Question: Given this image:

I'd like to make it such that it will rotate and stretch to fully fit in the bounding box with no whitespace on the outside of the largest rectangular box. It should also account for worse perspective case, like in the links I list later on.
Basically, while it is not noticeable, the rectangle is rotated a little bit, and I'd like to fix that distortion.
However, I got an error when attempting to retrieve the four points of the contour. I have made sure and utilized contour approximation to isolate and get only relevant looking contours and as you can see in the image it's successful, though I can't use perspective warp on it.
I've already tried the links here:
- <URL>
And followed them, with only minor modifications (like not downscaling the image and then upscaling it) and different input image.
There is a similar error encountered by a reader there in the comments, but the author just said to use contour approximation. I did that but I still receive the same error.
I have already retrieved the contour (which along with its bounding box, is the image illustrated earlier), and used this code to attempt persective warp:
'''
def warp_perspective(cnt):
# reshape cnt to get tl, tr, br, bl points
pts = cnt.reshape(4, 2)
rect = np.zeros((4, 2), dtype="float32")
s = pts.sum(axis=1)
rect[0] = pts[np.argmin(s)]
rect[2] = pts[np.argmin(s)]
diff = np.diff(pts, axis=1)
rect[1] = pts[np.argmin(diff)]
rect[2] = pts[np.argmax(diff)]
# solve for the width of the image
(tl, tr, br, bl) = rect
widthA = np.sqrt(((br[0] - bl[0]) ** 2) + ((br[1] - bl[1]) ** 2))
widthB = np.sqrt(((tr[0] - tl[0]) ** 2) + ((tr[1] - tl[1]) ** 2))
# solve for the height of the image
heightA = np.sqrt(((tr[0] - br[0]) ** 2) + ((tr[1] - br[1]) ** 2))
heightB = np.sqrt(((tl[0] - bl[0]) ** 2) + ((tl[1] - bl[1]) ** 2))
# get the final dimensions
maxWidth = max(int(widthA), int(widthB))
maxHeight = max(int(heightA), int(heightB))
# construct the dst image
dst = np.array([
[0, 0],
[maxWidth - 1, 0],
[maxWidth - 1, maxHeight - 1],
[0, maxHeight - 1]], dtype="float32")
# calculate perspective transform matrix
# warp the perspective
M = cv2.getPerspectiveTransform(rect, dst)
warp = cv2.warpPerspective(orig, M, (maxWidth, maxHeight))
cv2.imshow("warped", warp)
return warp
'''
The function accepts 'cnt' as a single contour.
Upon running I ran into this error I mentioned earlier:
'''
in warp_perspective
pts = cnt.reshape(4, 2)
ValueError: cannot reshape array of size 2090 into shape (4,2)
'''
Which I do not understand at all. I have successfully isolated and retrieved the correct contour and bounding box, and the only thing I did differently was to skip downscaling..
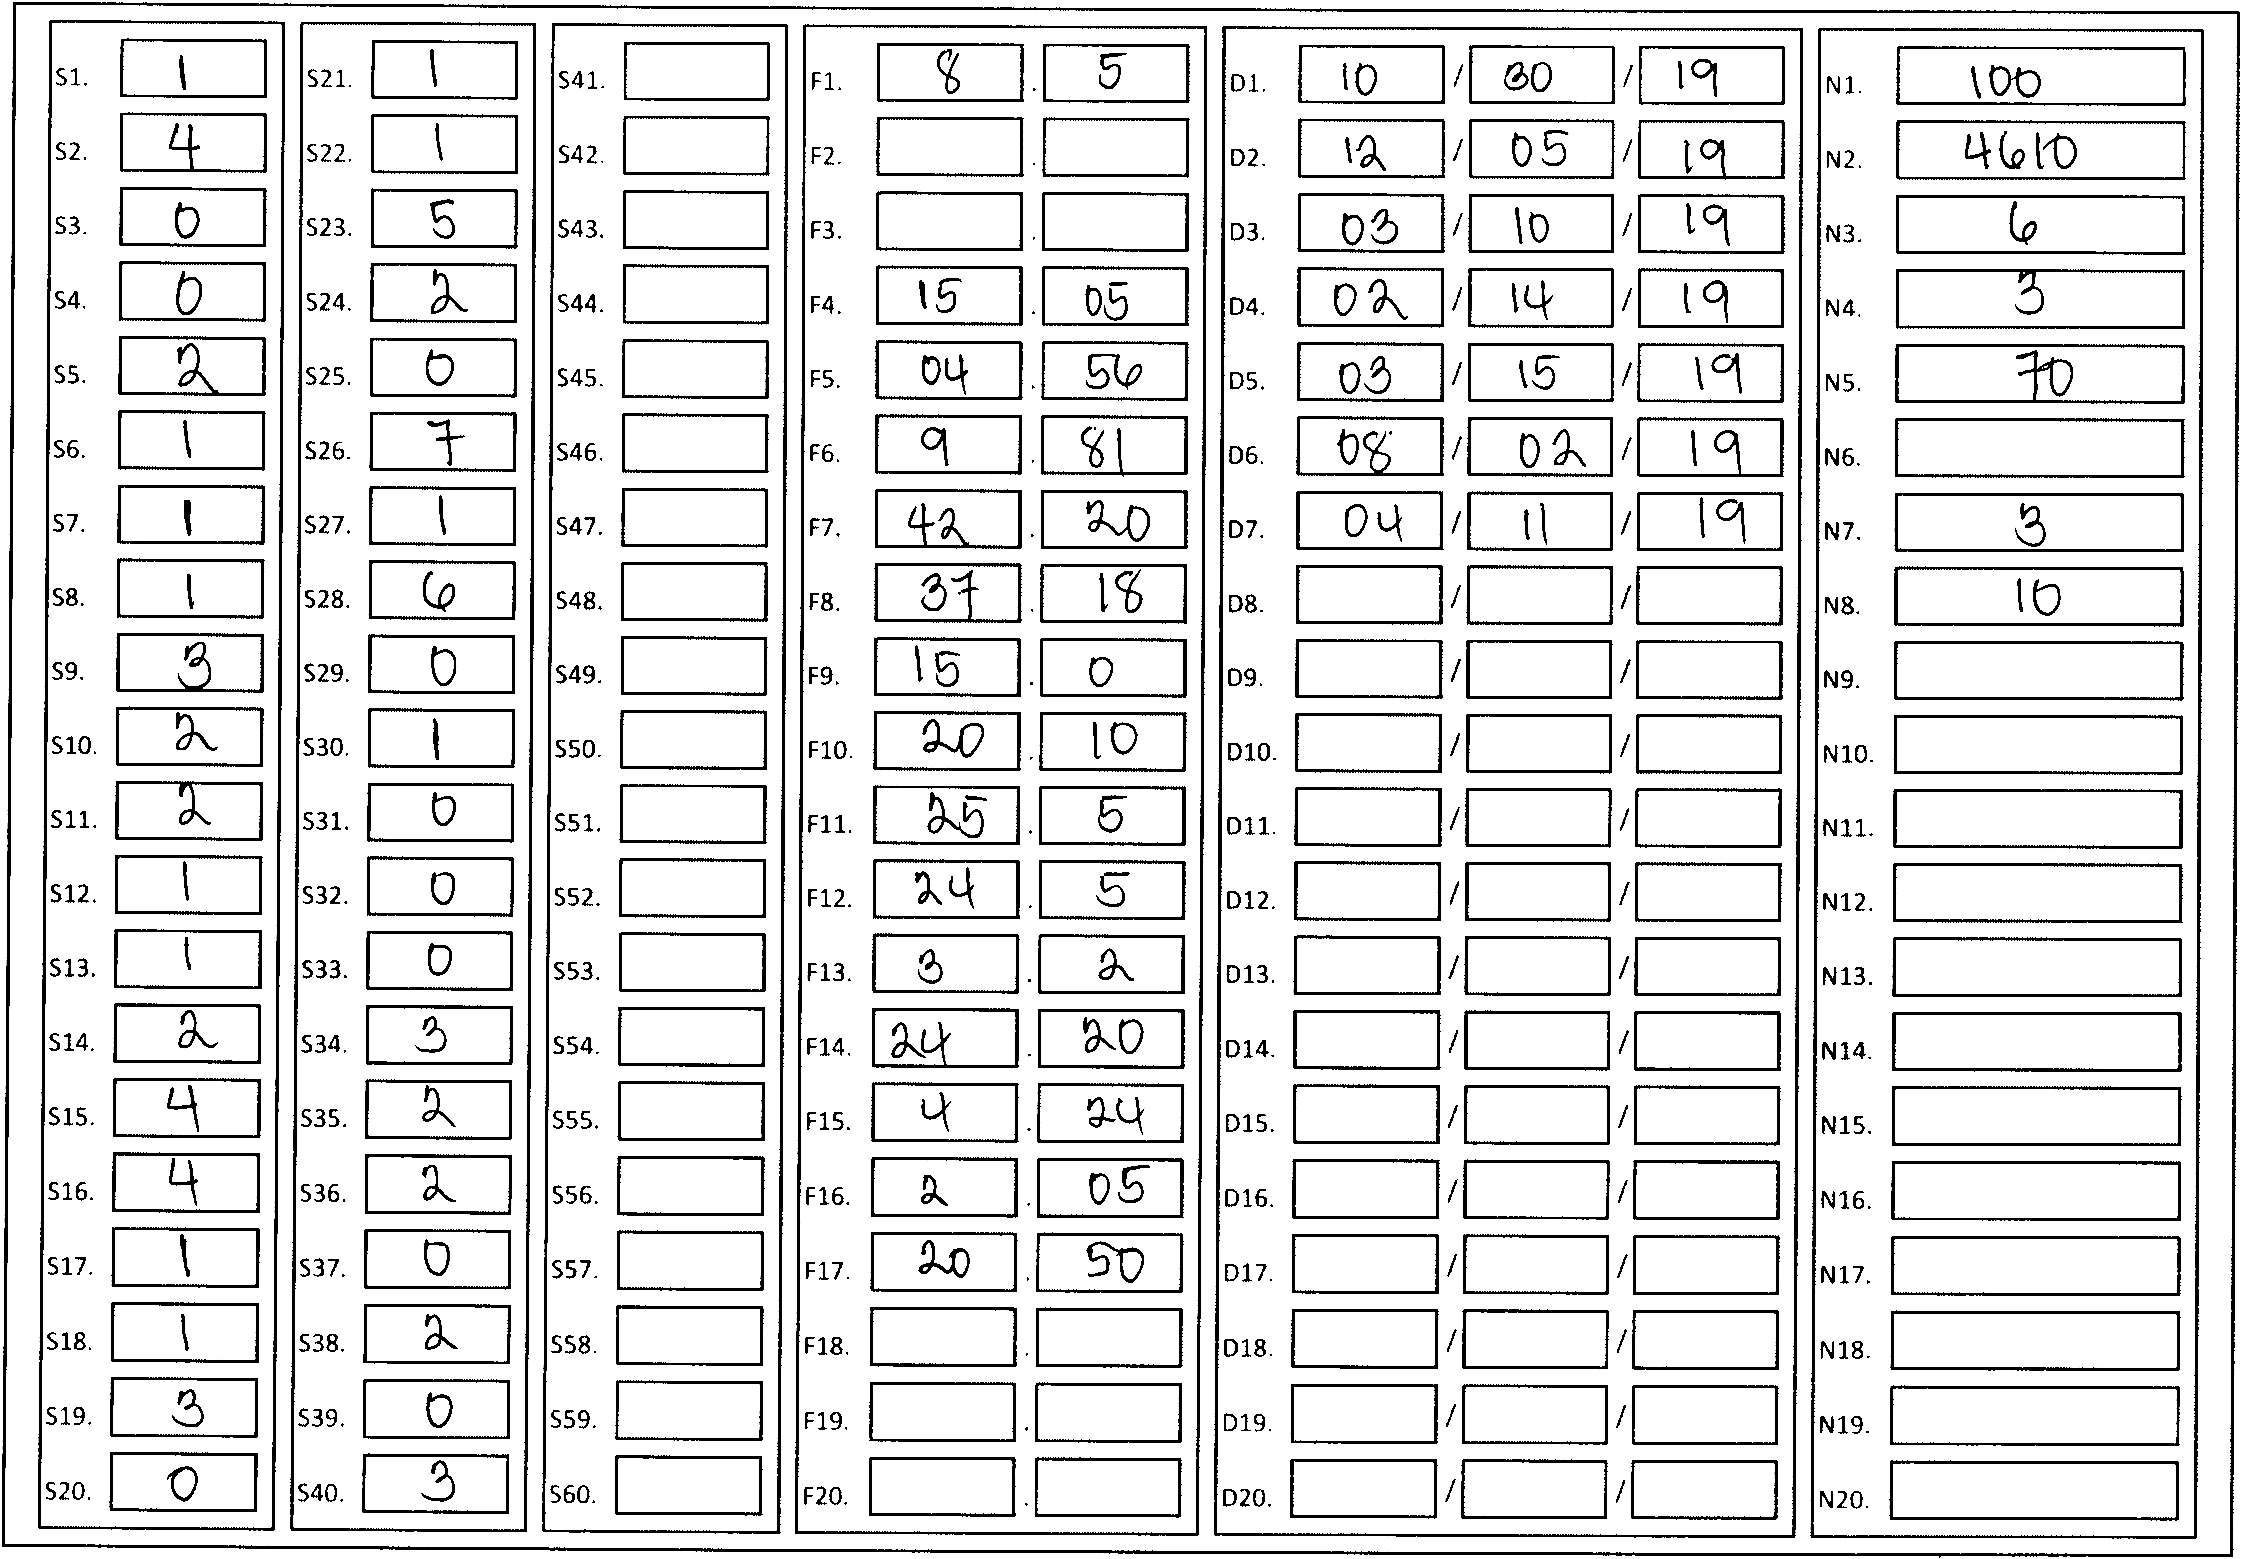
Answer: Try this approach:
- - - - -
---
Result
<URL>
'''
import cv2
import numpy as np
import imutils
def perspective_transform(image, corners):
def order_corner_points(corners):
# Separate corners into individual points
# Index 0 - top-right
# 1 - top-left
# 2 - bottom-left
# 3 - bottom-right
corners = [(corner[0][0], corner[0][1]) for corner in corners]
top_r, top_l, bottom_l, bottom_r = corners[0], corners[1], corners[2], corners[3]
return (top_l, top_r, bottom_r, bottom_l)
# Order points in clockwise order
ordered_corners = order_corner_points(corners)
top_l, top_r, bottom_r, bottom_l = ordered_corners
# Determine width of new image which is the max distance between
# (bottom right and bottom left) or (top right and top left) x-coordinates
width_A = np.sqrt(((bottom_r[0] - bottom_l[0]) ** 2) + ((bottom_r[1] - bottom_l[1]) ** 2))
width_B = np.sqrt(((top_r[0] - top_l[0]) ** 2) + ((top_r[1] - top_l[1]) ** 2))
width = max(int(width_A), int(width_B))
# Determine height of new image which is the max distance between
# (top right and bottom right) or (top left and bottom left) y-coordinates
height_A = np.sqrt(((top_r[0] - bottom_r[0]) ** 2) + ((top_r[1] - bottom_r[1]) ** 2))
height_B = np.sqrt(((top_l[0] - bottom_l[0]) ** 2) + ((top_l[1] - bottom_l[1]) ** 2))
height = max(int(height_A), int(height_B))
# Construct new points to obtain top-down view of image in
# top_r, top_l, bottom_l, bottom_r order
dimensions = np.array([[0, 0], [width - 1, 0], [width - 1, height - 1],
[0, height - 1]], dtype = "float32")
# Convert to Numpy format
ordered_corners = np.array(ordered_corners, dtype="float32")
# Find perspective transform matrix
matrix = cv2.getPerspectiveTransform(ordered_corners, dimensions)
# Transform the image
transformed = cv2.warpPerspective(image, matrix, (width, height))
# Rotate and return the result
return imutils.rotate_bound(transformed, angle=-90)
image = cv2.imread('1.png')
original = image.copy()
blur = cv2.bilateralFilter(image,9,75,75)
gray = cv2.cvtColor(blur, cv2.COLOR_BGR2GRAY)
thresh = cv2.threshold(gray,0,255, cv2.THRESH_BINARY_INV + cv2.THRESH_OTSU)[1]
cnts = cv2.findContours(thresh, cv2.RETR_EXTERNAL, cv2.CHAIN_APPROX_SIMPLE)
cnts = cnts[0] if len(cnts) == 2 else cnts[1]
for c in cnts:
peri = cv2.arcLength(c, True)
approx = cv2.approxPolyDP(c, 0.015 * peri, True)
if len(approx) == 4:
cv2.drawContours(image,[c], 0, (36,255,12), 3)
transformed = perspective_transform(original, approx)
cv2.imshow('thresh', thresh)
cv2.imshow('image', image)
cv2.imshow('transformed', transformed)
cv2.waitKey()
'''